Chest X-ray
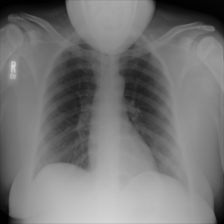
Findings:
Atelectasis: negative
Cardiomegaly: negative
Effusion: negative
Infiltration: negative
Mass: negative
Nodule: negative
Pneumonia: negative
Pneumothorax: negative
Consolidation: negative
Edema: negative
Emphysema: negative
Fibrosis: negative
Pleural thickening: negative
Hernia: negative